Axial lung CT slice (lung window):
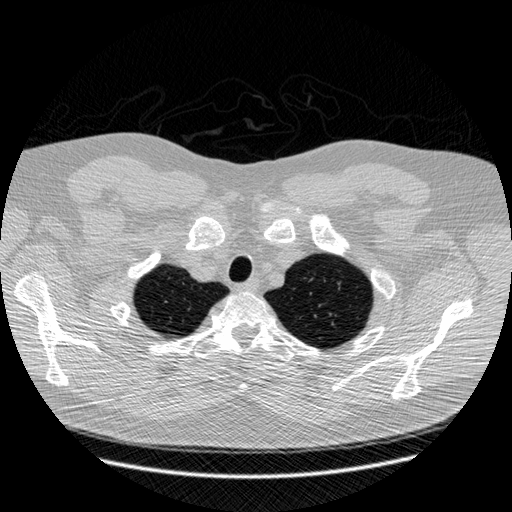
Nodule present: no